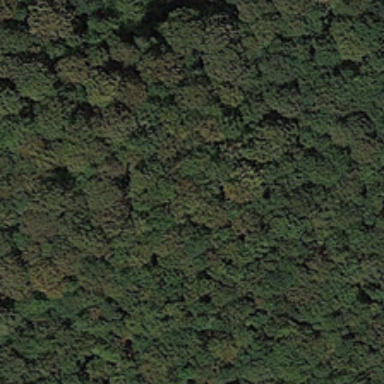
This piece of the forest is green and dense .